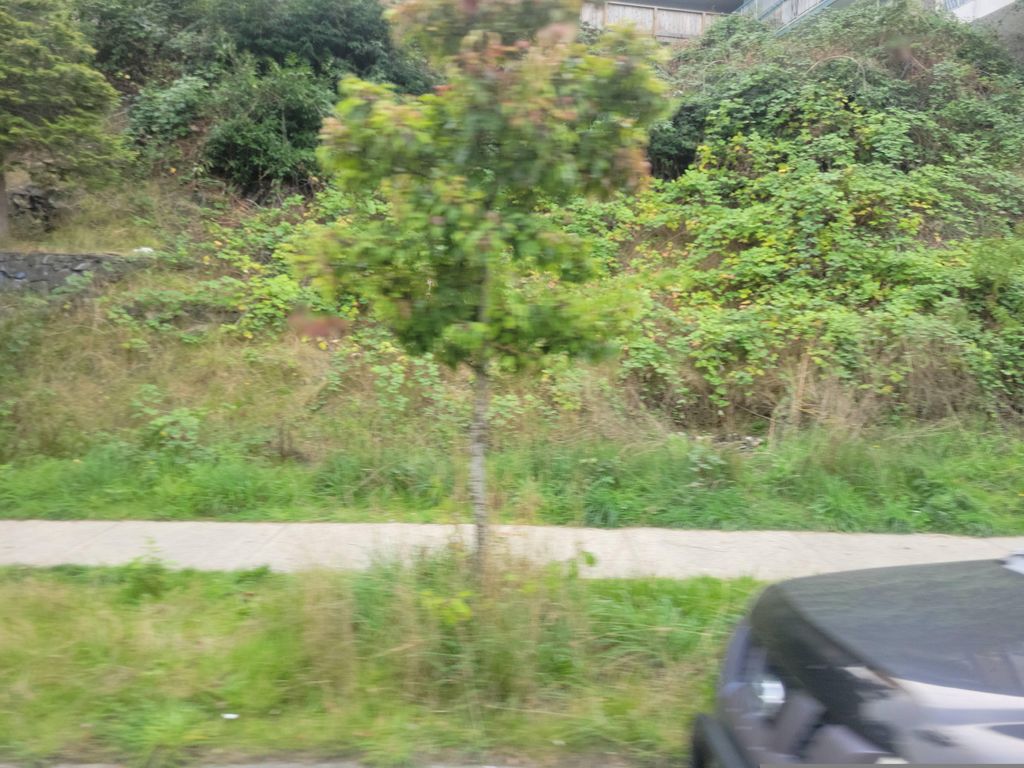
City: vancouver